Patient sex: M
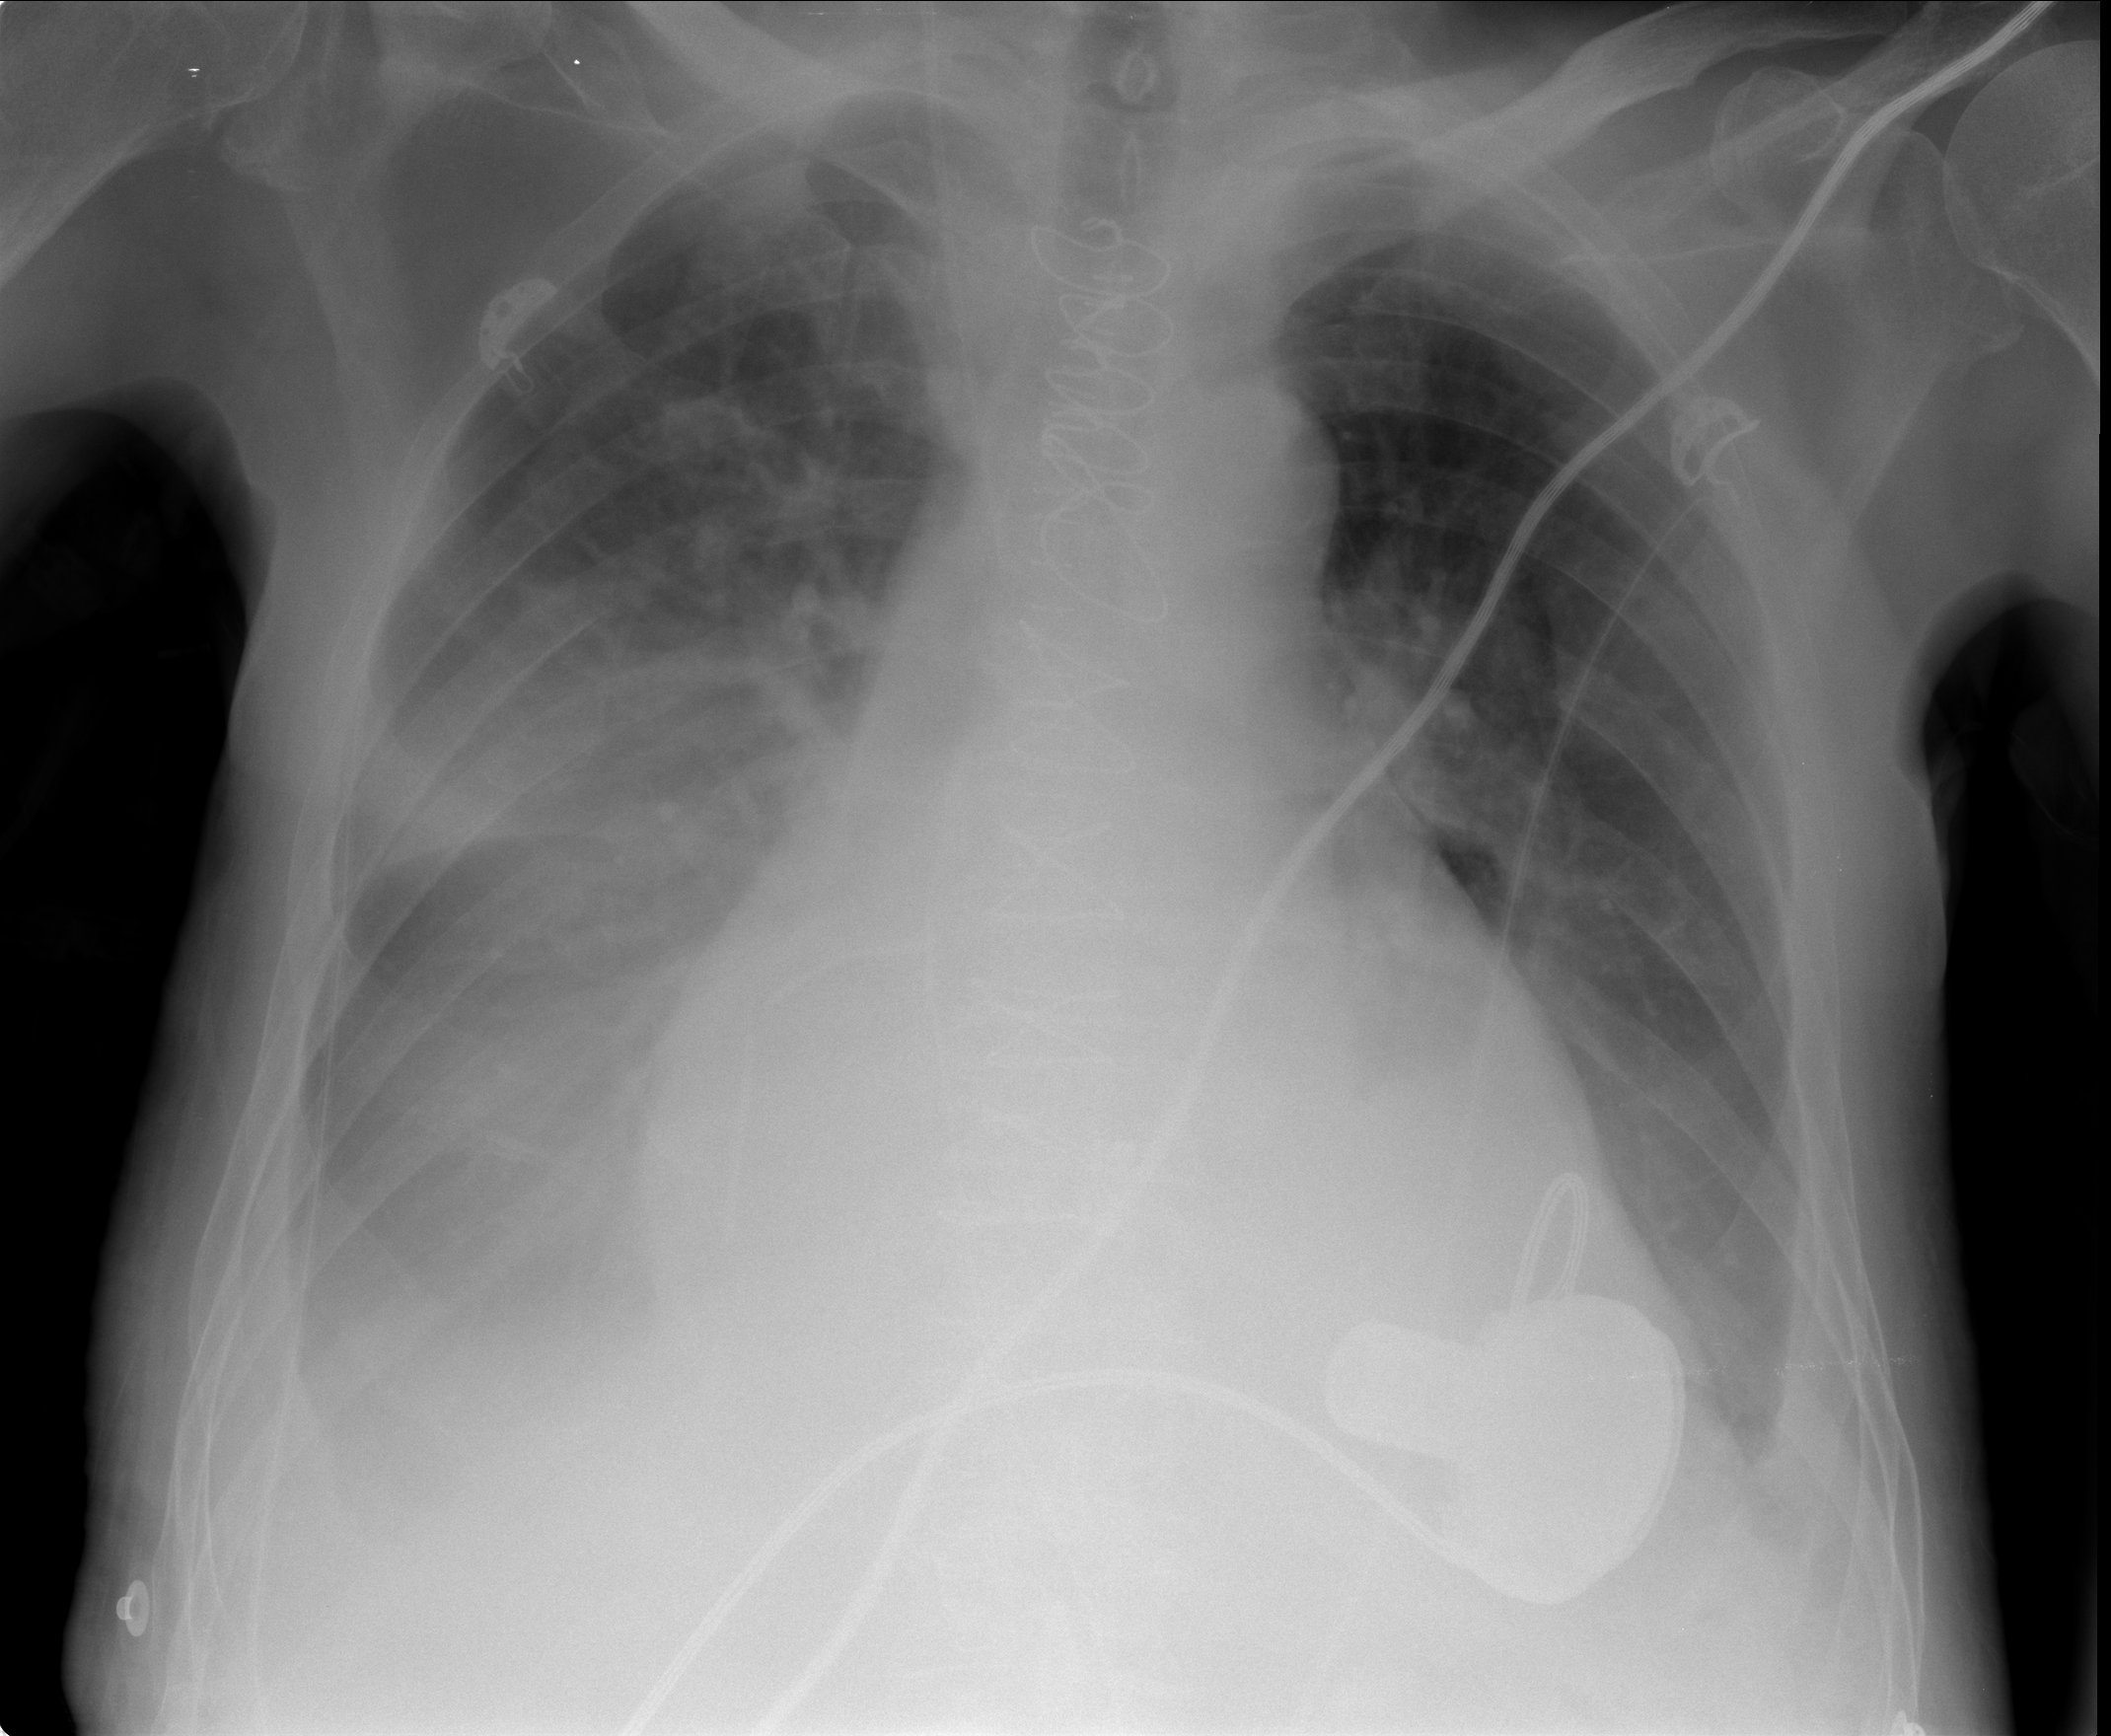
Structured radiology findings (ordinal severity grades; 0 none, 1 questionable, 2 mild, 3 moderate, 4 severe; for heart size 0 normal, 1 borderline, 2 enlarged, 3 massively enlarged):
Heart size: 3
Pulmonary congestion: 3
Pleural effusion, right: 3
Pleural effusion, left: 2
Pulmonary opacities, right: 1
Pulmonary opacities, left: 0
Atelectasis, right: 3
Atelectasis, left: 2